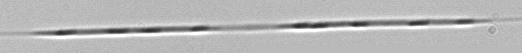
Label: Rhizosolenia